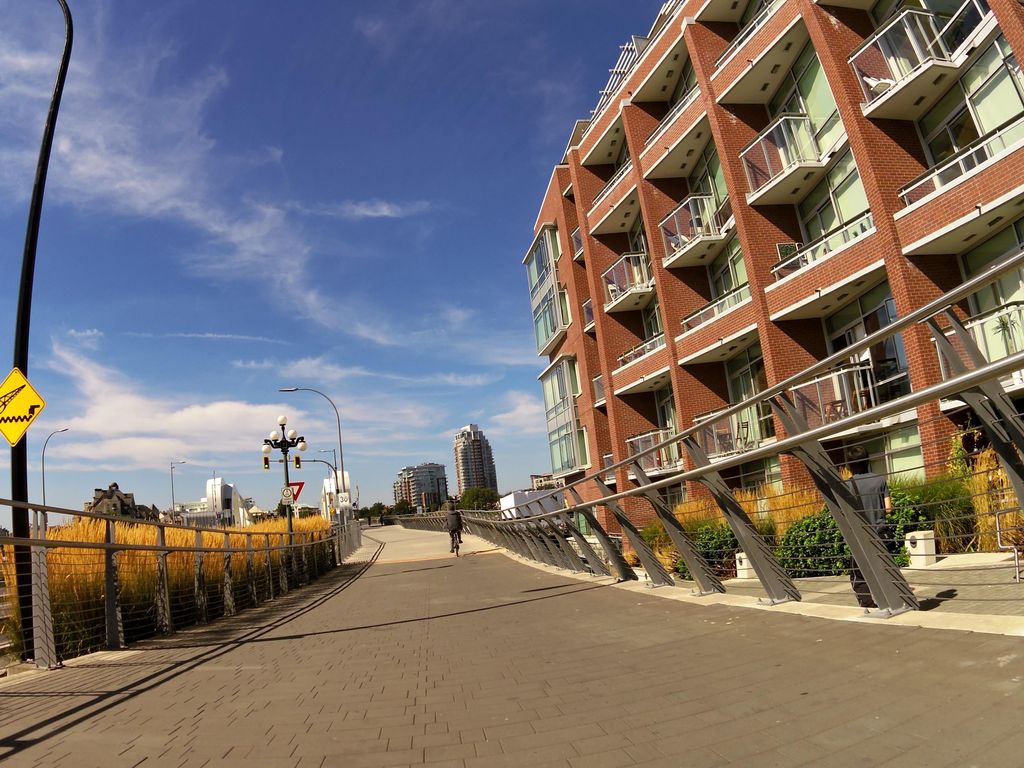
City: victoria